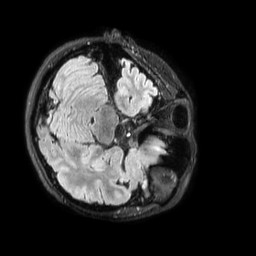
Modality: FLAIR
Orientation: axial
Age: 41
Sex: female
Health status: ill
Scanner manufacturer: philips
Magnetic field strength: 3 T
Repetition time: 4.8 s
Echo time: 0.34 s